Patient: sex F, age 71
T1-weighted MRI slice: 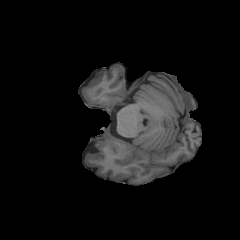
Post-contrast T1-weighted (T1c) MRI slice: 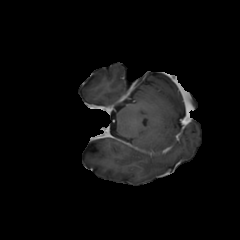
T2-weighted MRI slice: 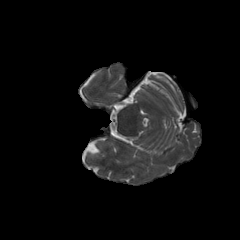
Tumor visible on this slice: no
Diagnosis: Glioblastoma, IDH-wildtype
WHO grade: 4